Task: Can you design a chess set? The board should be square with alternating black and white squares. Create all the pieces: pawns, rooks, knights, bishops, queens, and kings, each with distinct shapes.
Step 3961:
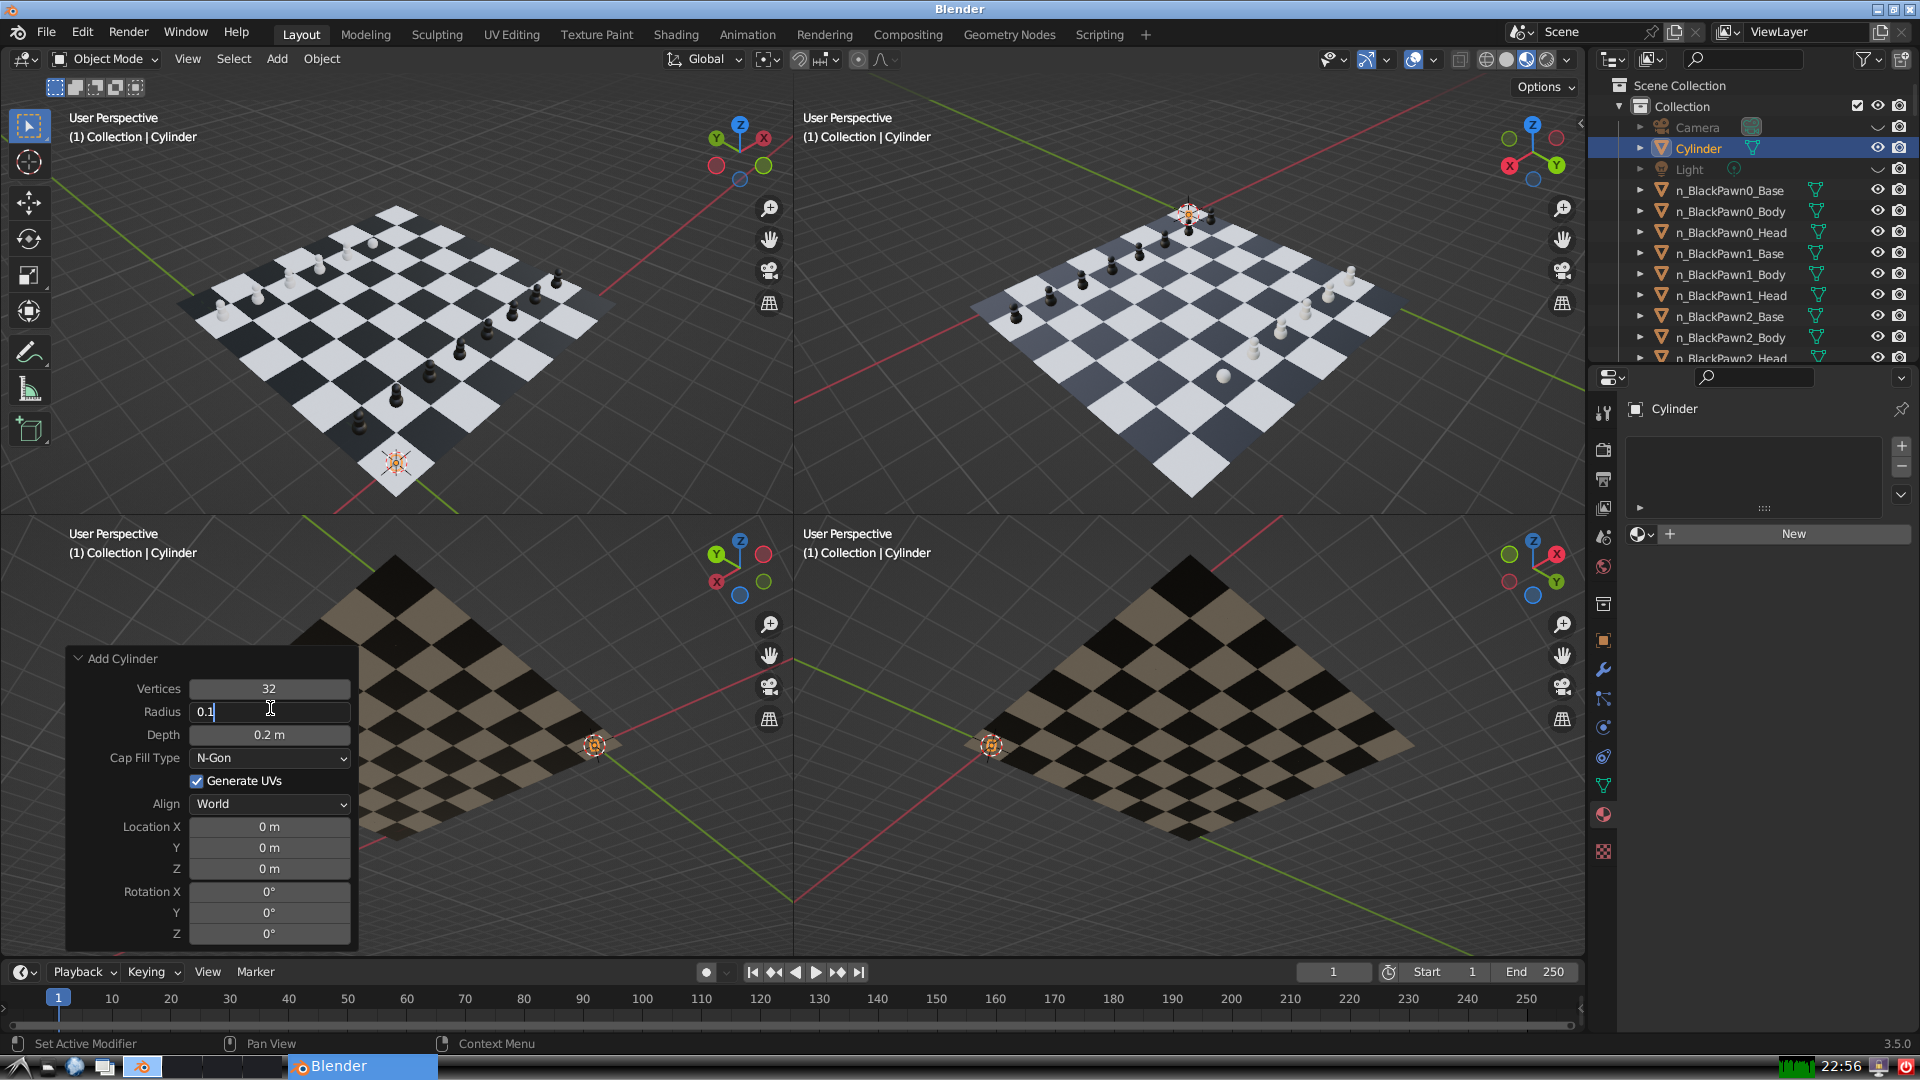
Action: {"key_press": ['Return']}